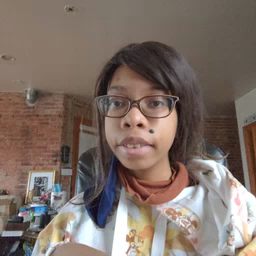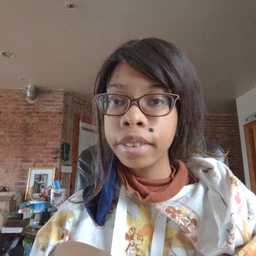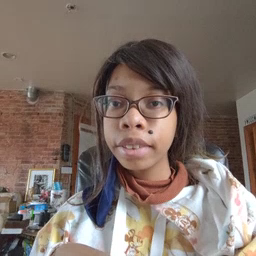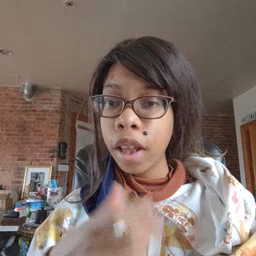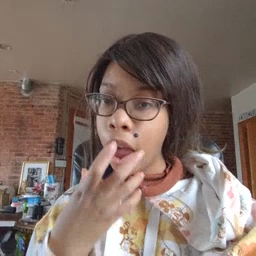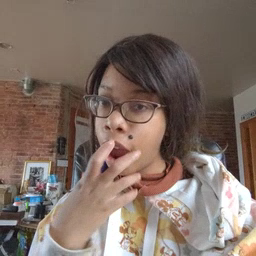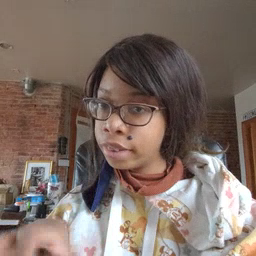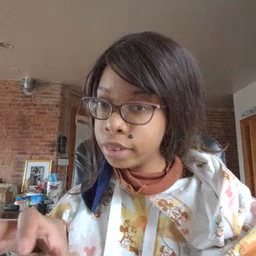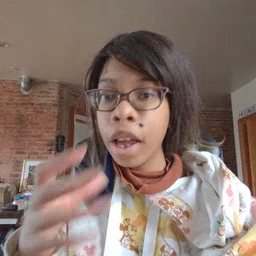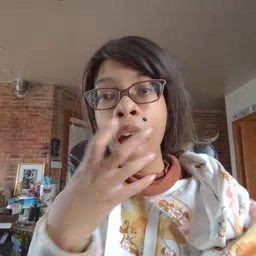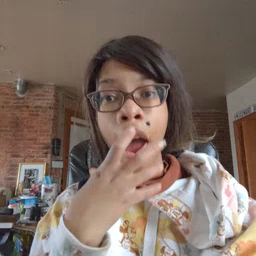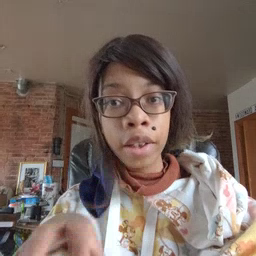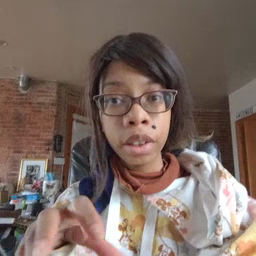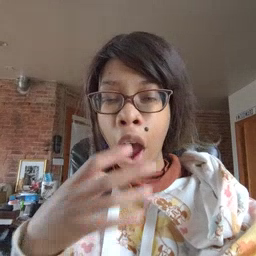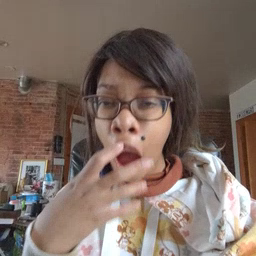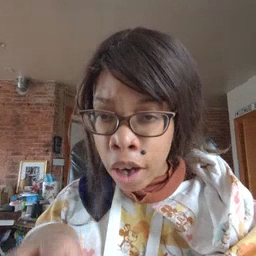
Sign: hot